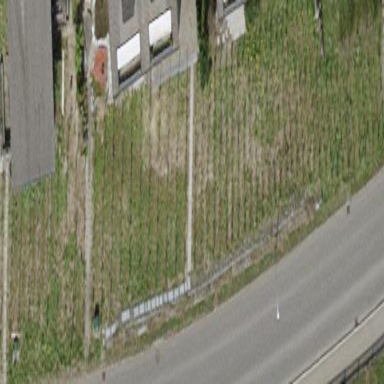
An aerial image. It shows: Vineyard growing grapes.